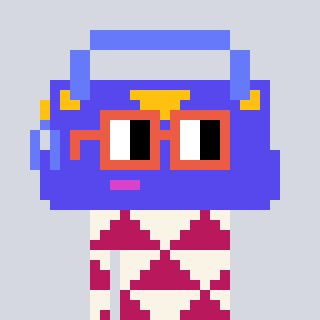
a pixel art character with square orange glasses, a bag-shaped head and a darkpink-colored body on a cool background